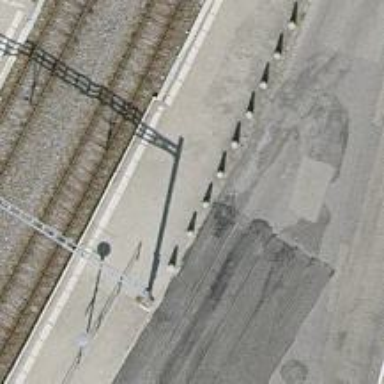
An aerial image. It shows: Bollard.